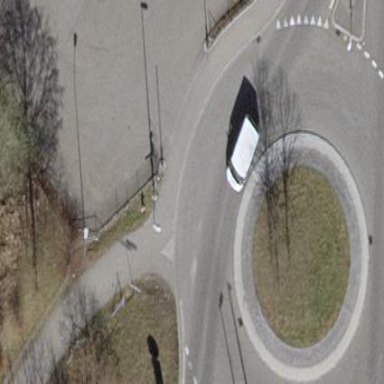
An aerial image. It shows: Asphalt road that is secondary route leading to roundabout.